Aerial crown-view tile of a tropical tree (Barro Colorado Island, Panama), acquired 20250818:
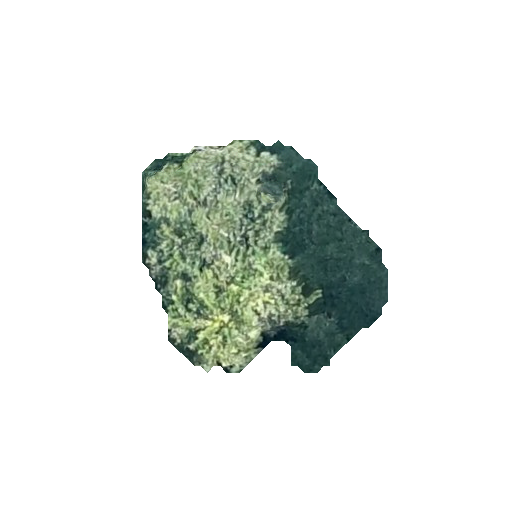
Species: Virola surinamensis
GBIF accepted scientific name: Virola surinamensis
Crown area: 61.208 m²